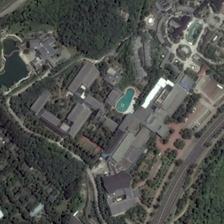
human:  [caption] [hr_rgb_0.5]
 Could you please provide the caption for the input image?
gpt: many buildings and green trees are in a resort with a pond .

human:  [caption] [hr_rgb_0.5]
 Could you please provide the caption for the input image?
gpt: many buildings and green trees are in a resort with a pond .

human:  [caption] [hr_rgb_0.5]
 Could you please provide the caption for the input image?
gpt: many buildings and green trees are in a resort with a pond .

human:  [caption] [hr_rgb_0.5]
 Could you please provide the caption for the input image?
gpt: many buildings and green trees are in a resort with a pond .

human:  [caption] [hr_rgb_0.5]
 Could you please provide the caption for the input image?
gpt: many buildings and green trees are in a resort with a pond .